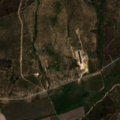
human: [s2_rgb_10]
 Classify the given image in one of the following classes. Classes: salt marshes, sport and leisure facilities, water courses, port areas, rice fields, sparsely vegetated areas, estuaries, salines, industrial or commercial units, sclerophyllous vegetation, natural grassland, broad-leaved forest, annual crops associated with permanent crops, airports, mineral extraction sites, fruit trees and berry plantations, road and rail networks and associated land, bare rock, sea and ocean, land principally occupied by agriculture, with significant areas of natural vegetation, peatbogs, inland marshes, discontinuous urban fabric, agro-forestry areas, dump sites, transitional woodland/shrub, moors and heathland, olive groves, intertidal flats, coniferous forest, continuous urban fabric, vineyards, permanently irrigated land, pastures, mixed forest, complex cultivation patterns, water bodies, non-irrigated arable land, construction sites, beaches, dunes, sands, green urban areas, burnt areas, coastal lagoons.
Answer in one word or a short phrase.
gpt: permanently irrigated land, complex cultivation patterns, land principally occupied by agriculture, with significant areas of natural vegetation, broad-leaved forest, transitional woodland/shrub